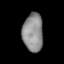
Tissue: lung
Cell type: Fibroblasts
Senescence score: 0.6019
Nuclear area (px): 765
Mean DAPI intensity: 140.463